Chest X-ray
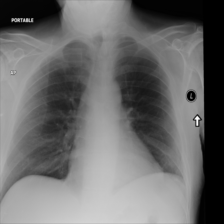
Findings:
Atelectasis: negative
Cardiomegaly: negative
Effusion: negative
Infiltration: negative
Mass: negative
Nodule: negative
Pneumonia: negative
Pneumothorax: positive
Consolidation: negative
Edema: negative
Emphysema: negative
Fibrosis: negative
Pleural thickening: negative
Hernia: negative